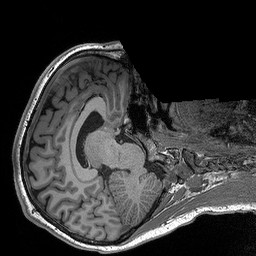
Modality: T1w
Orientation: axial
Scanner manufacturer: siemens
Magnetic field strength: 3 T
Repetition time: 2.3 s
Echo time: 0.00298 s